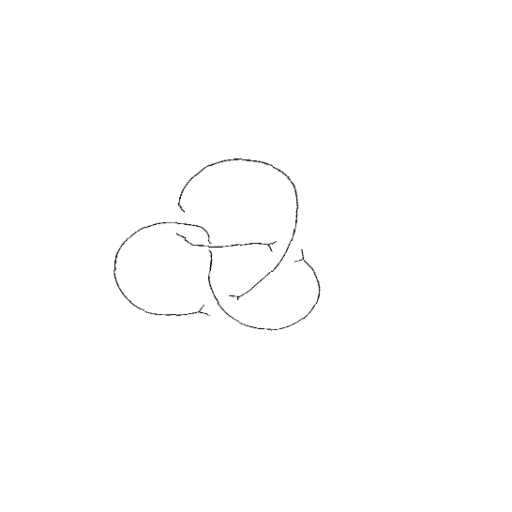
Crossing number: 4